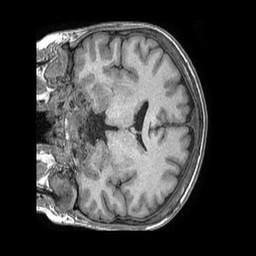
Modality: T1w
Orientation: coronal
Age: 20
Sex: male
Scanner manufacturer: philips
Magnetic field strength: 1.5 T
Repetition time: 0.007769 s
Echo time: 0.003584 s